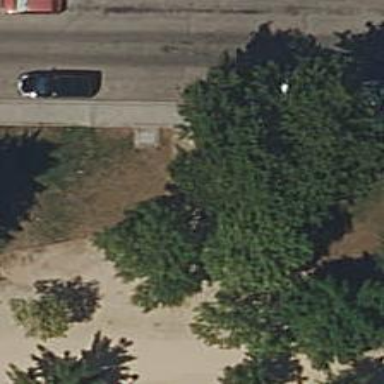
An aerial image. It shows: Footway with sandy surface.